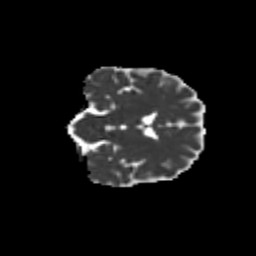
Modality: MD
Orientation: coronal
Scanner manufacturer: siemens
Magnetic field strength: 3 T
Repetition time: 9.2 s
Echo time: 0.084 s